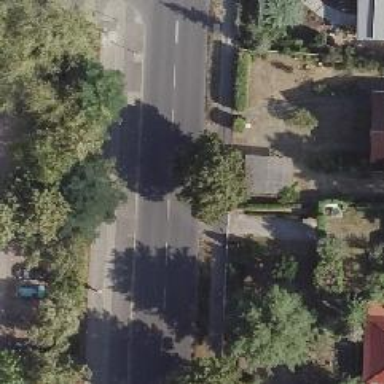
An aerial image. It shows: Secondary road with asphalt surface and lane markings. The road has sidewalks on both sides.